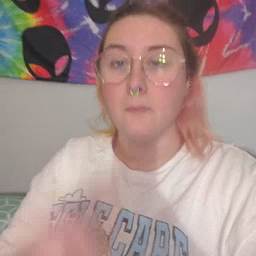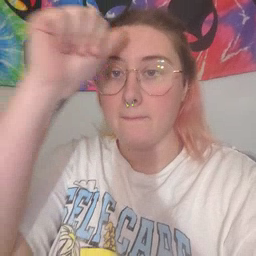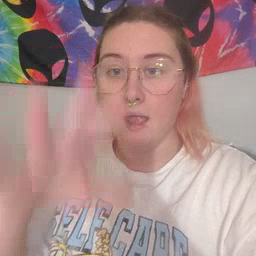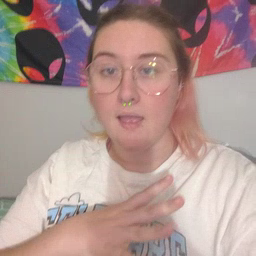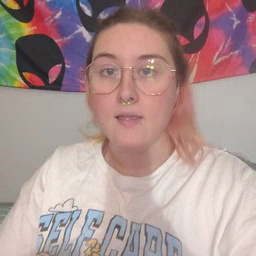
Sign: man